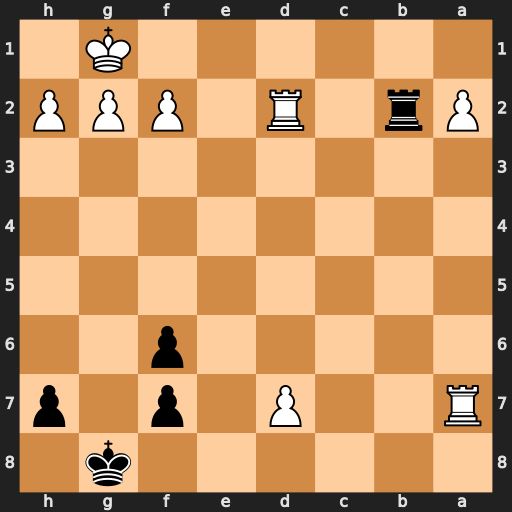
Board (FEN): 6k1/R2P1p1p/5p2/8/8/8/Pr1R1PPP/6K1
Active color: b
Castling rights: -
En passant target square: -
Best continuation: Rb1+ Rd1 Rxd1#